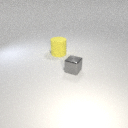
large yellow rubber cylinder behind small gray metal cube